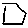
Label: hexagon